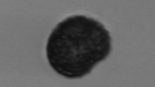
Label: Dinophyceae